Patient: sex M, age 54
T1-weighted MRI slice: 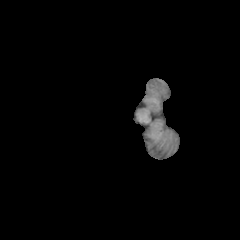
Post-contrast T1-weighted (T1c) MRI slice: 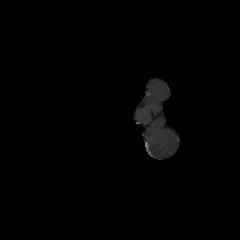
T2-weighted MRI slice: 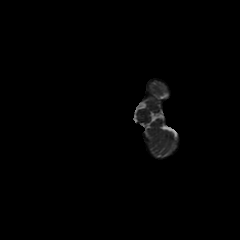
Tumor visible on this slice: no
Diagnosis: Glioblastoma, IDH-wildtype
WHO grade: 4